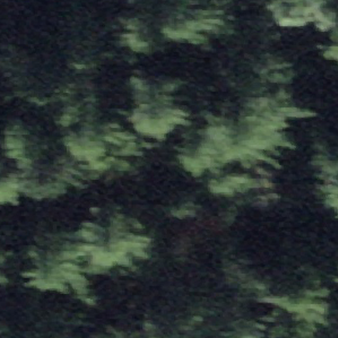
Label: other